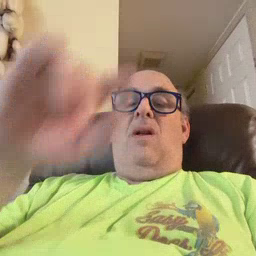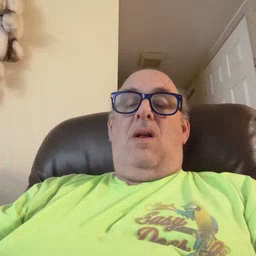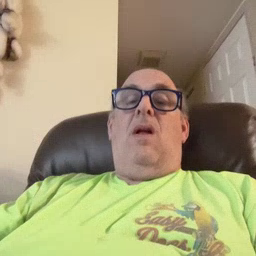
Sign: tree